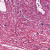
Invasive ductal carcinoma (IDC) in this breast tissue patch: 0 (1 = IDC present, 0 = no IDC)